Interaction volume radius: 5 \u00c5
Interaction volume height: 35 \u00c5
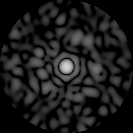
Disorder parameter: 0.8049